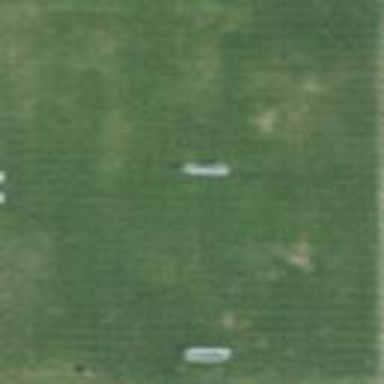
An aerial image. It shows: Soccer pitch for outdoor sports and leisure activities.